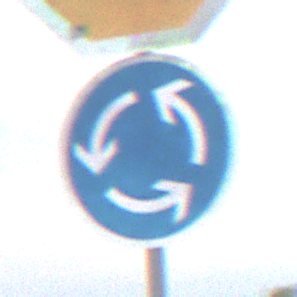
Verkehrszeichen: Kreisverkehr
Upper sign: Stop
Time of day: Midday
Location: Outdoor (RoadRail)
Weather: PartlyCloudy
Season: NotSpecified
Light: Natural